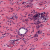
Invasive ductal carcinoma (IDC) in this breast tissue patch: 0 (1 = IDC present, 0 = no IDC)